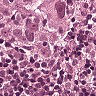
Metastatic tissue present: yes